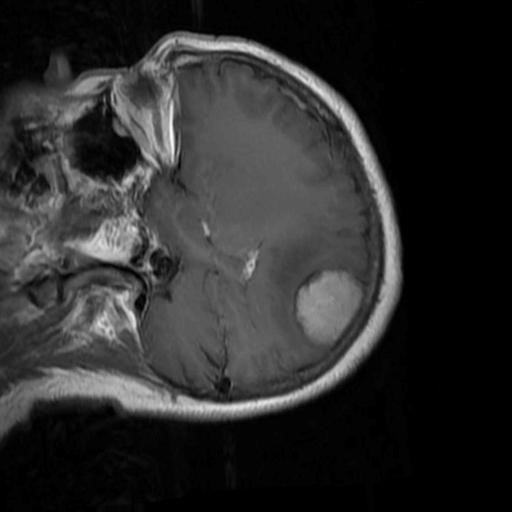
Label: brain_menin